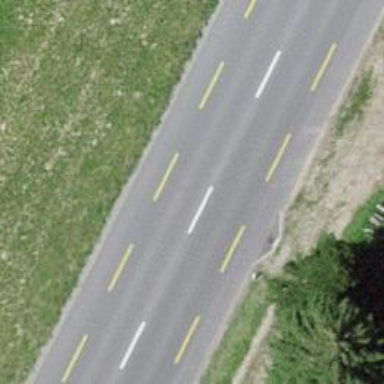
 featuring lanes for cyclists on both sides."